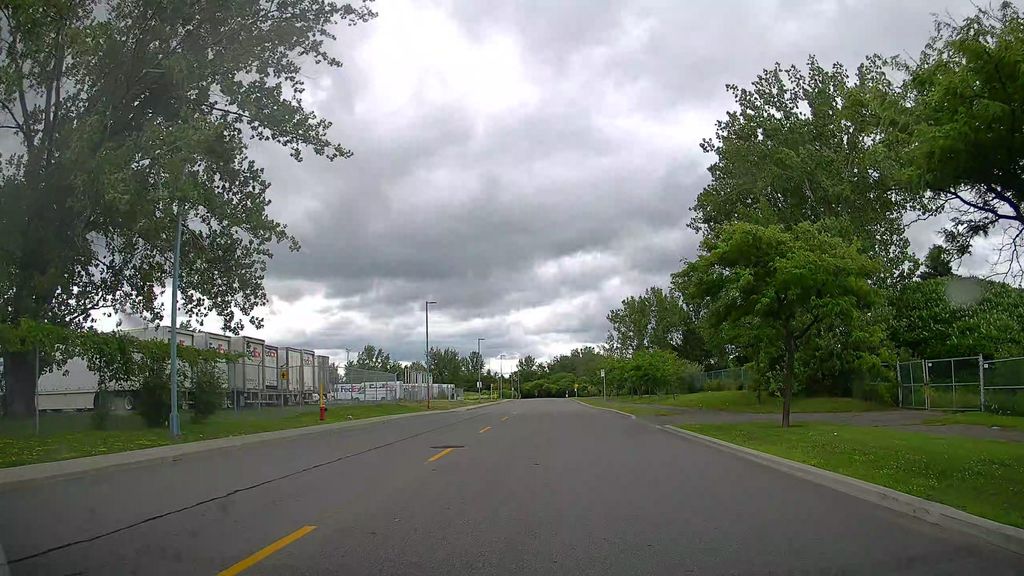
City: montreal